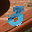
Label: 3